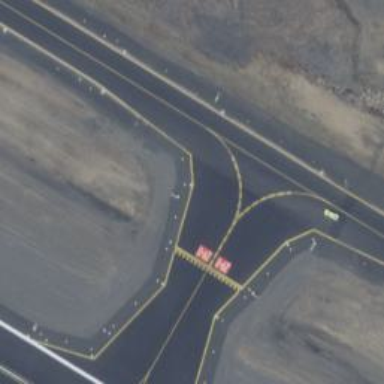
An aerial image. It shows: View of taxiway at the airport.